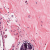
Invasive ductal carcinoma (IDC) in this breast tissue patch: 0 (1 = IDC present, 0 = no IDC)